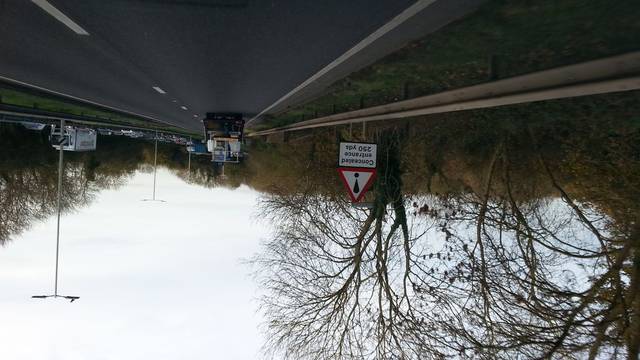
Region: United Kingdom
Coordinates: 51.73, -0.3329